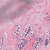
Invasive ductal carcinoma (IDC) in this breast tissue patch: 1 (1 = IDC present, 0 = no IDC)